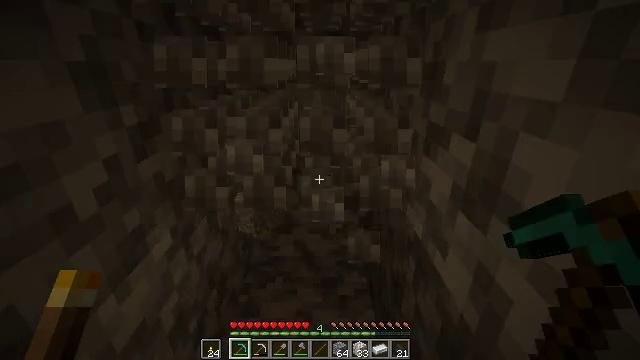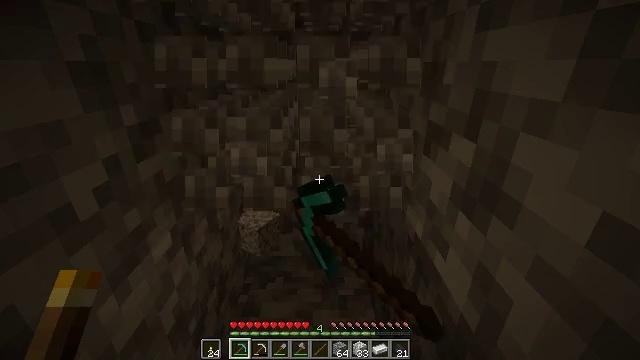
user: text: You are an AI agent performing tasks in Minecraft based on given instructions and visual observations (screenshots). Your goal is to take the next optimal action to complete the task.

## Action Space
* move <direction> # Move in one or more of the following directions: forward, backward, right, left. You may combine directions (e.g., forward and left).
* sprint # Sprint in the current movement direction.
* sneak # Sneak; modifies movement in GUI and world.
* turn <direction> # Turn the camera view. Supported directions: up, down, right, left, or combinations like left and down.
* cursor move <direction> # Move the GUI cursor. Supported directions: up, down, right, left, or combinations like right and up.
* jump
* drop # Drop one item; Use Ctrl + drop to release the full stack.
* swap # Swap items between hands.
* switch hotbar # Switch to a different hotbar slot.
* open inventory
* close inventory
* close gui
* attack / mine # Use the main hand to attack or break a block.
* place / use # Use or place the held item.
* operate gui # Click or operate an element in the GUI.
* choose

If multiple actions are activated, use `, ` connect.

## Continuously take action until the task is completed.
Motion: motion action
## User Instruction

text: Dig up the stone with a tool.
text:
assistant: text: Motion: attack / mine
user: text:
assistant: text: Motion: attack / mine